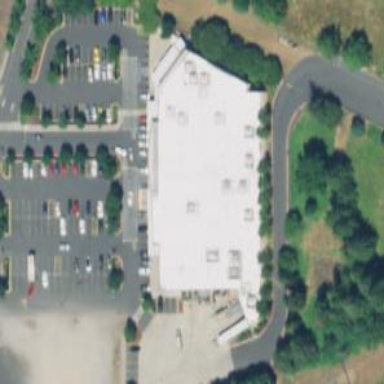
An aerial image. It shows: Supermarket building.